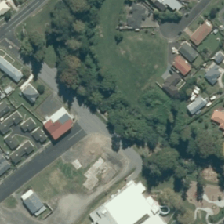
Land cover: urban_parkland